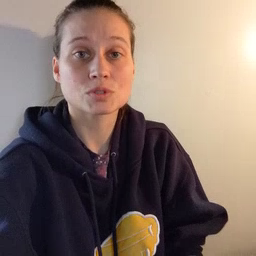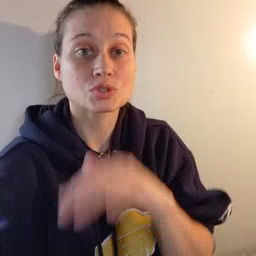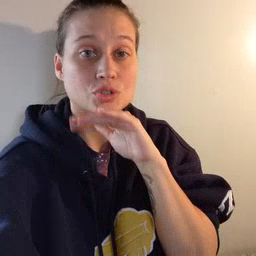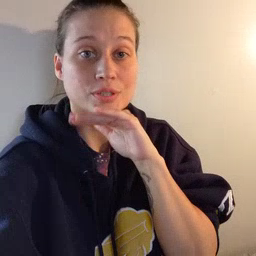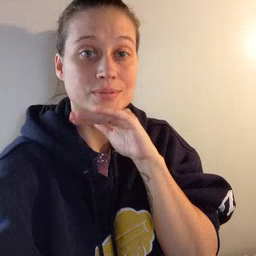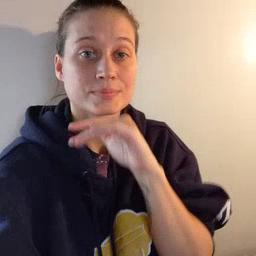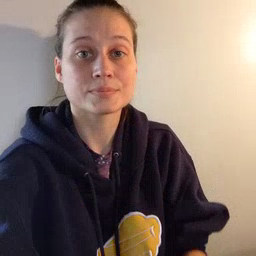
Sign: dirty